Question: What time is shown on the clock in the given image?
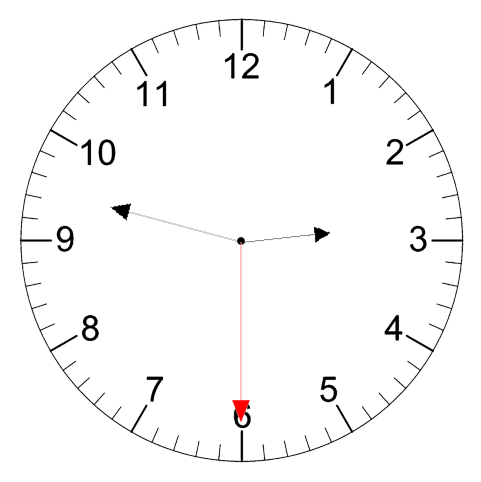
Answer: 02:47:30